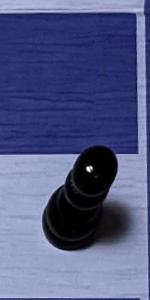
Label: Pawn_Black